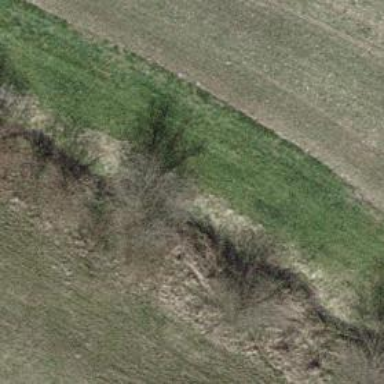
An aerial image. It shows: Ditch in the surroundings.